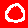
Digit: 0